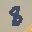
Label: 8